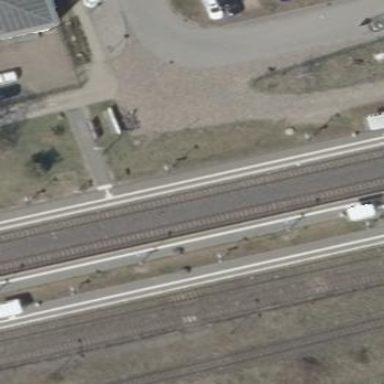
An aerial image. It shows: Platform at the railway station with shelter for public transport.